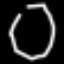
Label: octagon